Field crop: maize
Growth stage: 2
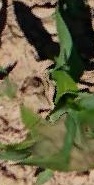
Species: maize